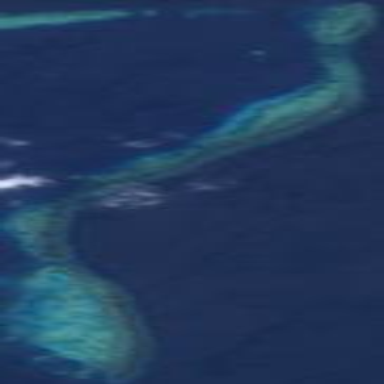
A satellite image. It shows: Beautiful reef in its natural habitat.